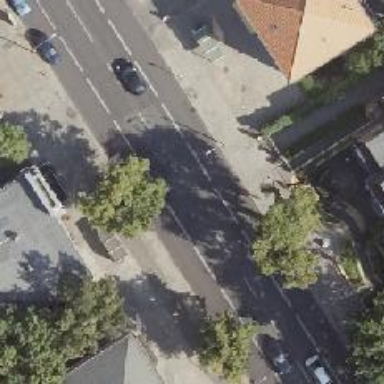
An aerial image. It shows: Secondary road with asphalt surface and sidewalks on both sides. The parking lanes are parallel and there is bus lane shared with cyclists.